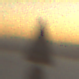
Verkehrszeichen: UnebeneFahrbahn
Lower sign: Geschwindigkeit40
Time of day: Dawn
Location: Outdoor (RoadRail)
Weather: Clear
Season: NotSpecified
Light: Natural